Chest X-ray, PA view. Patient: 47 years old, sex M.
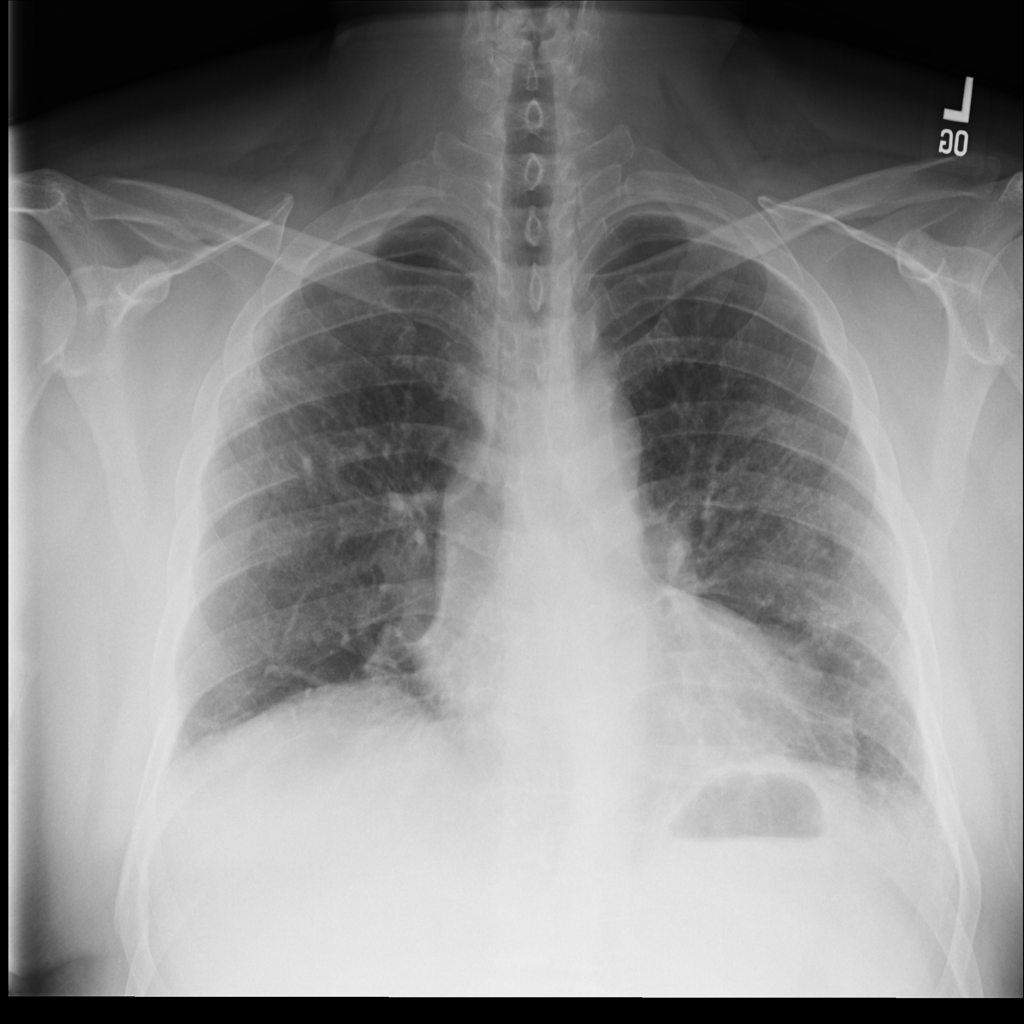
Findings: Fibrosis, Pleural_Thickening